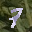
Label: 7